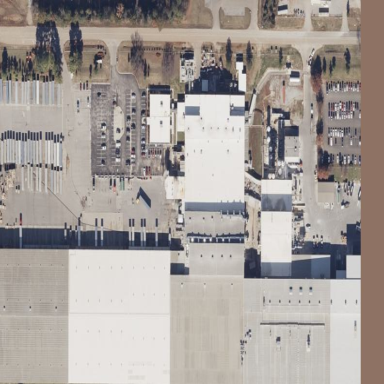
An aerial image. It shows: Industrial building.